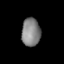
Tissue: lung
Cell type: Endothelial cells
Senescence score: 0.6043
Nuclear area (px): 521
Mean DAPI intensity: 129.259